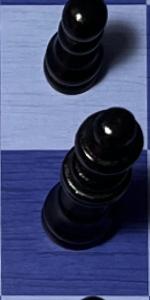
Label: Queen_Black